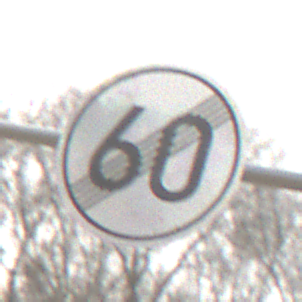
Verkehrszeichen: EndeGeschwindigkeit60
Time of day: MorningAfternoon
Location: Outdoor (Nature)
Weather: PartlyCloudy
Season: Winter
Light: Natural